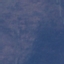
Land use / land cover class: HerbaceousVegetation